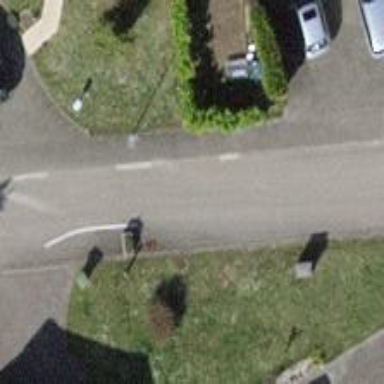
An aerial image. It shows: Residential road with sidewalk on the left.